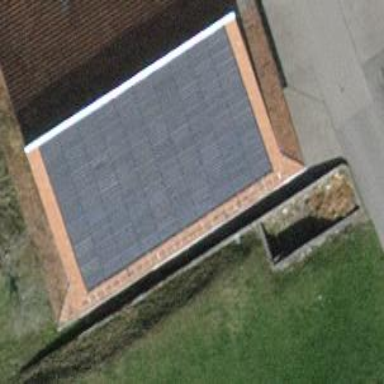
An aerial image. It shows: Small solar photovoltaic panel generator installed on roof.